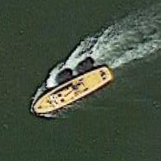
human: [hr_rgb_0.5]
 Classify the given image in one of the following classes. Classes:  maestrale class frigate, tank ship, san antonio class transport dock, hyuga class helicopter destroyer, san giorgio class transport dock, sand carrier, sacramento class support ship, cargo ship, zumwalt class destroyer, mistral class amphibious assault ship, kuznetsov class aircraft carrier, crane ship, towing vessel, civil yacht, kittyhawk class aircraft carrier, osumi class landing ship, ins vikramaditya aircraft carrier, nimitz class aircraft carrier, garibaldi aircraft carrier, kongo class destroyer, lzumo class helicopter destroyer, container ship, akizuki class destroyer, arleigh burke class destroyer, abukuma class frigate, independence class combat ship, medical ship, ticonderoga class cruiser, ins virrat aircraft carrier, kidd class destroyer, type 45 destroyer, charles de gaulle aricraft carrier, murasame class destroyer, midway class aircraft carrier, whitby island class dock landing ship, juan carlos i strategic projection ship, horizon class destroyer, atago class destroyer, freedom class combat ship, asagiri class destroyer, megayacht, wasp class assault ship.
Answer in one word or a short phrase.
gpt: Civil yacht